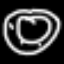
Label: donut